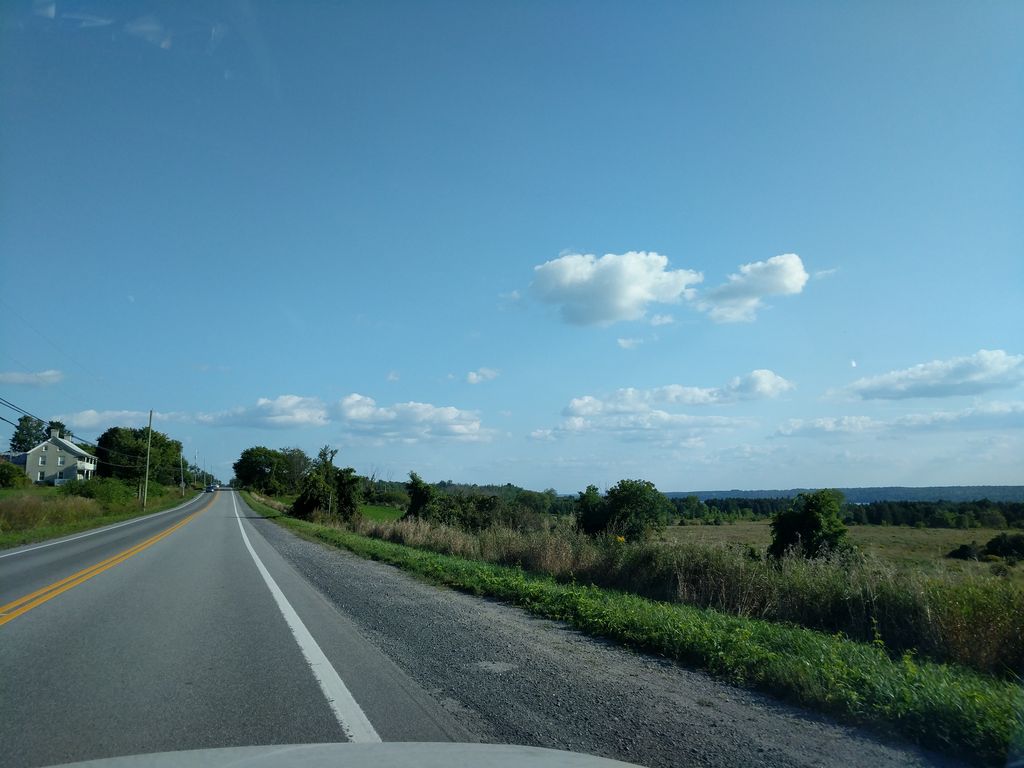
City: ottawa-gatineau